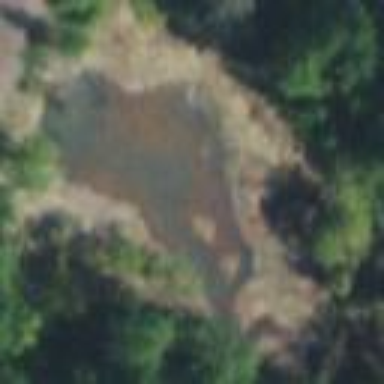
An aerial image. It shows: Pond with natural water.